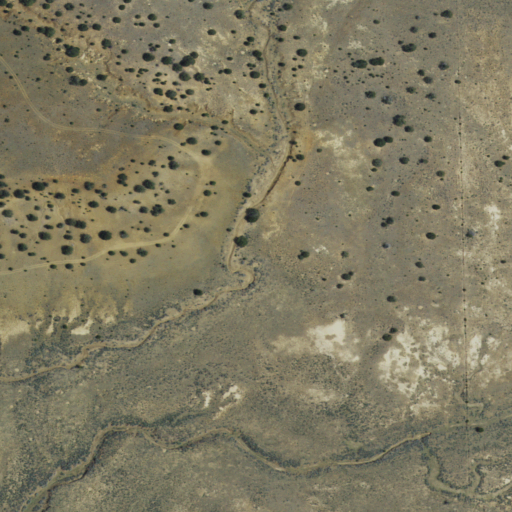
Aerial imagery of valley in New Mexico named Atarque Draw containing only shrub